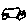
Label: car